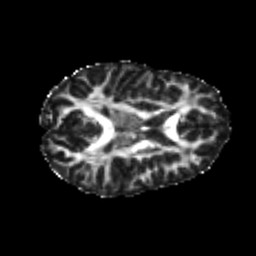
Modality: FA
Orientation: axial
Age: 22
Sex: female
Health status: healthy
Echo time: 0.074 s